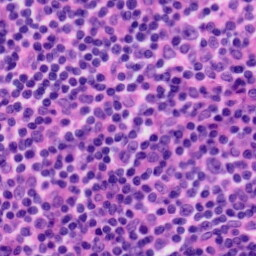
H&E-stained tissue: Tonsil